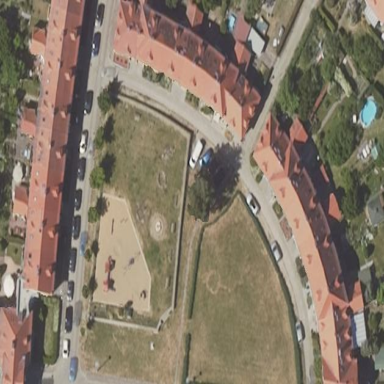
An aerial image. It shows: Village green area.